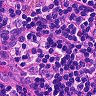
Metastatic tissue present: no